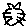
Label: cat